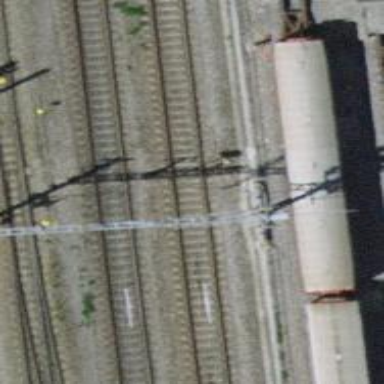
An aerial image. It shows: Railway track with contact line for electrification.